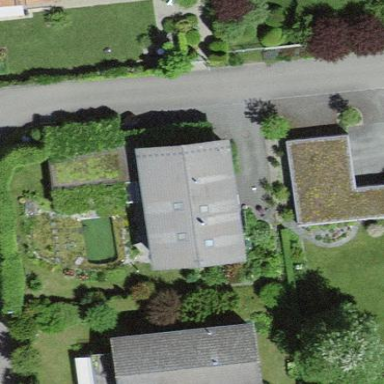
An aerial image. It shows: Gabled roof on residential building.